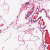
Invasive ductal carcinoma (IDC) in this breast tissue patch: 0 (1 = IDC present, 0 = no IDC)